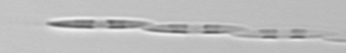
Label: Pseudo-nitzschia